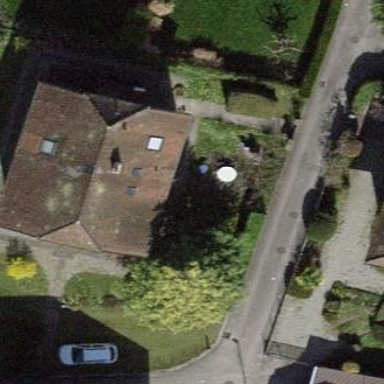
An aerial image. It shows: Detached building with half-hipped roof.